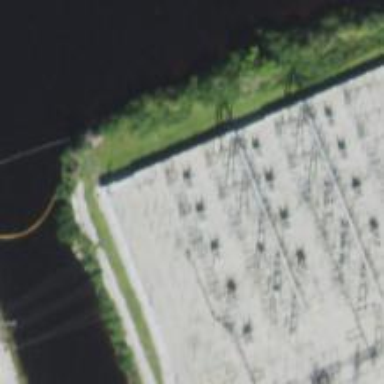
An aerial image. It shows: Switch used for power control.